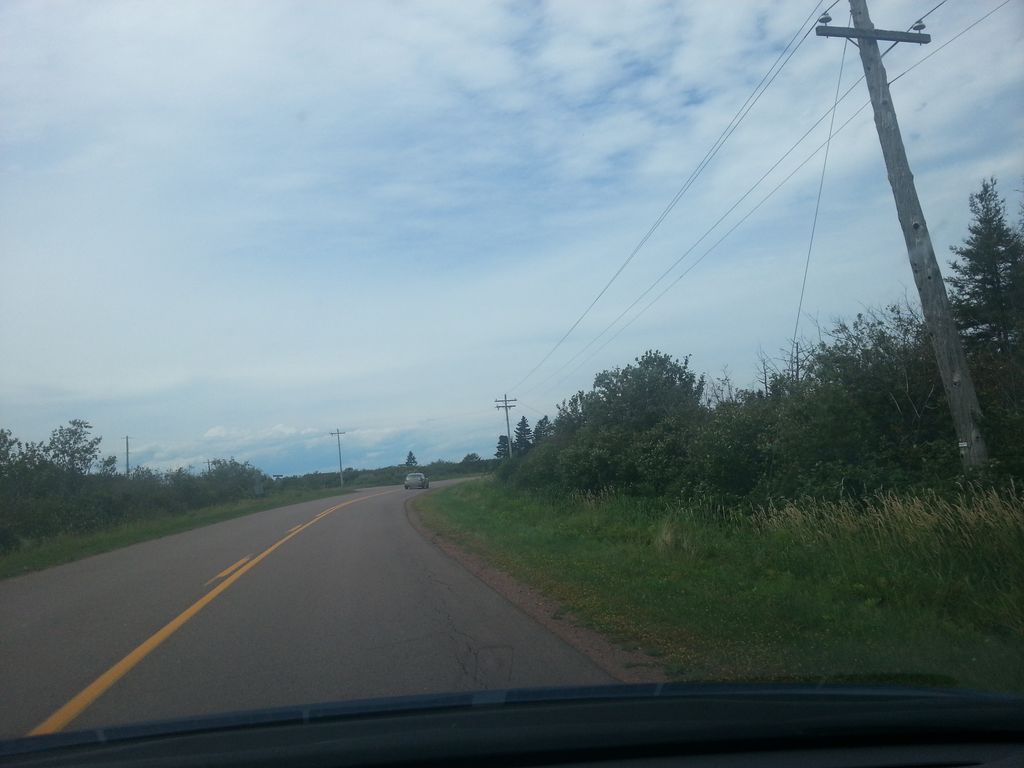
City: charlottetown